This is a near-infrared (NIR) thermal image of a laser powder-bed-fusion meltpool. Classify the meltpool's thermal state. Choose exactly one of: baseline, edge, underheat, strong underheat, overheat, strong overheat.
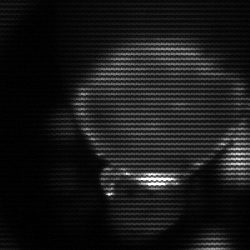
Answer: edge